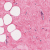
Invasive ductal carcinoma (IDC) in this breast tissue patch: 0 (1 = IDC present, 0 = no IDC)